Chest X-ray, PA view. Patient: 59 years old, sex F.
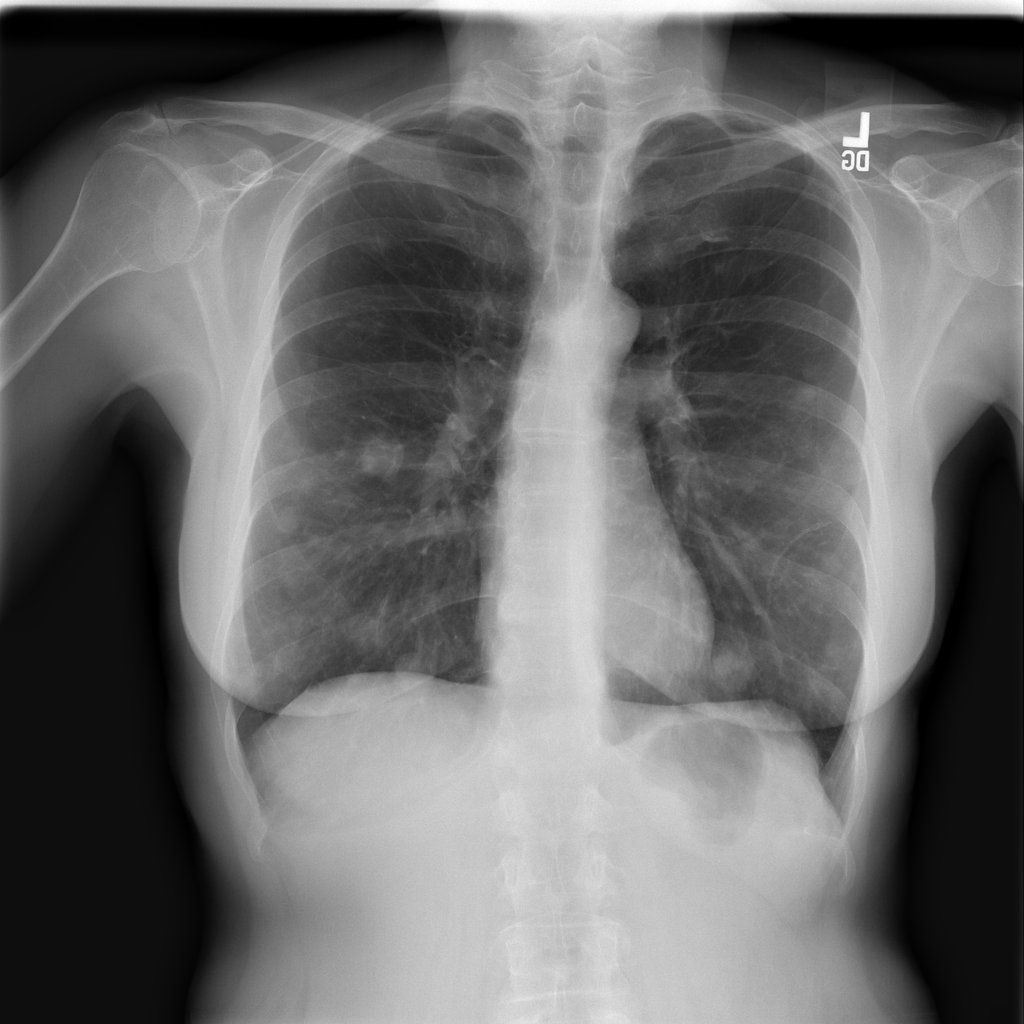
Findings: Infiltration, Nodule